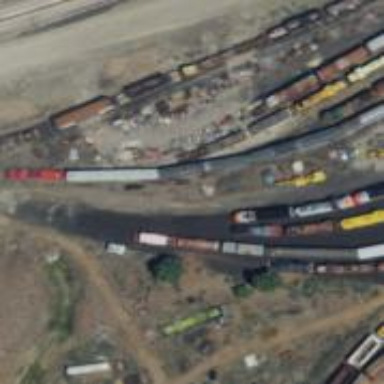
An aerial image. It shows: Preserved rail yard. The yard contains railway tracks.